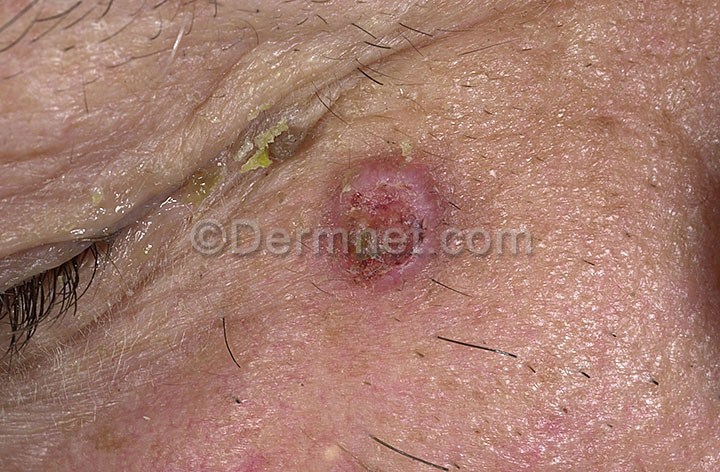
Disease: Seborrheic Keratoses and other Benign Tumors